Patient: sex M, age 45
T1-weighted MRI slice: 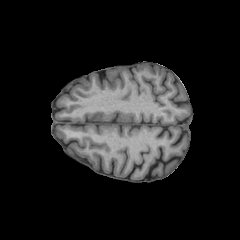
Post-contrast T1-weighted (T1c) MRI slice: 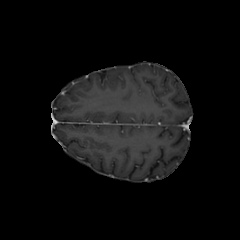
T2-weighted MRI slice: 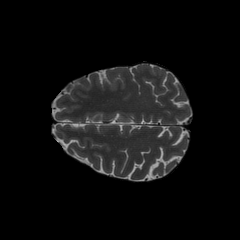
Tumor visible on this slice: no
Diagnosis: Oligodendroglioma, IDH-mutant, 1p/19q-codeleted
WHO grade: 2